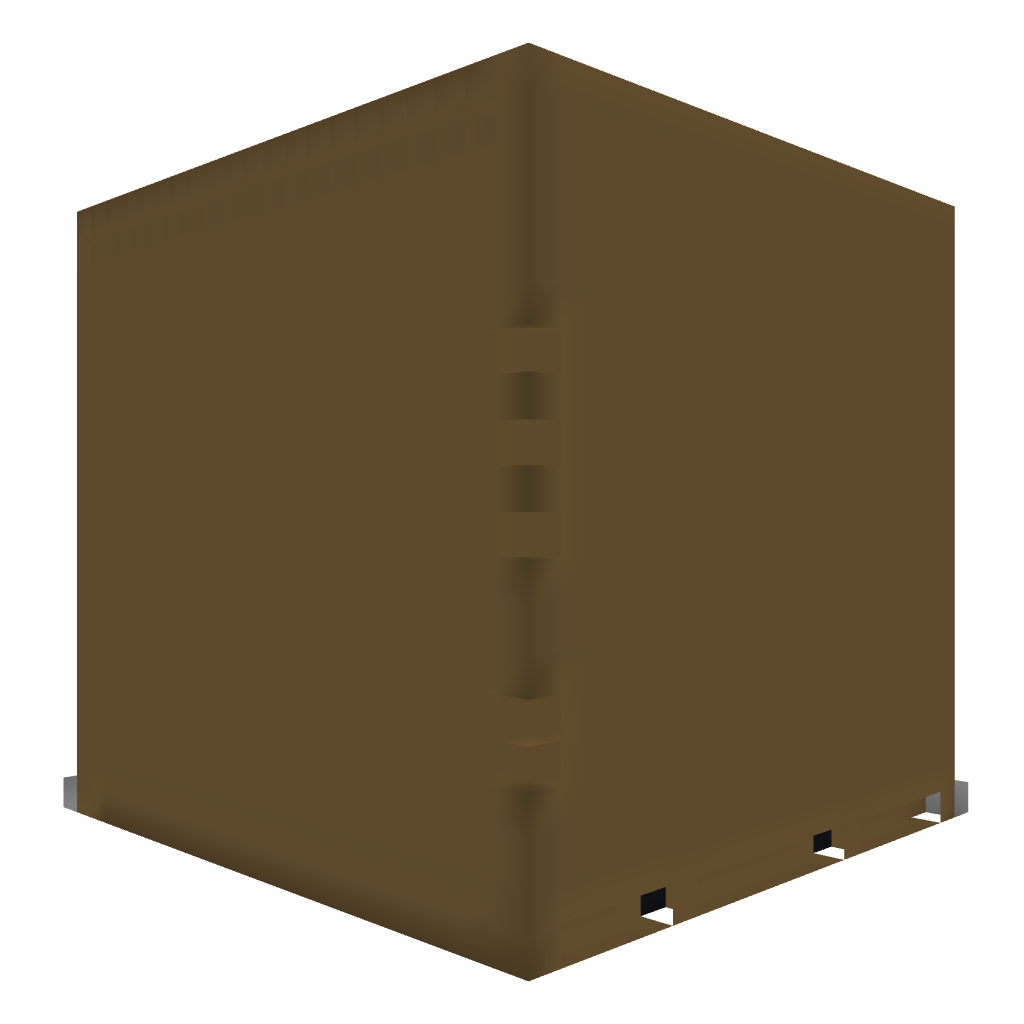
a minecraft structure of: My House By niero